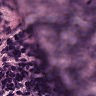
Metastatic tissue present: no